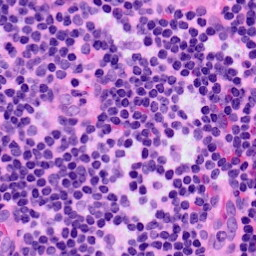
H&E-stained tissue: LymphNode